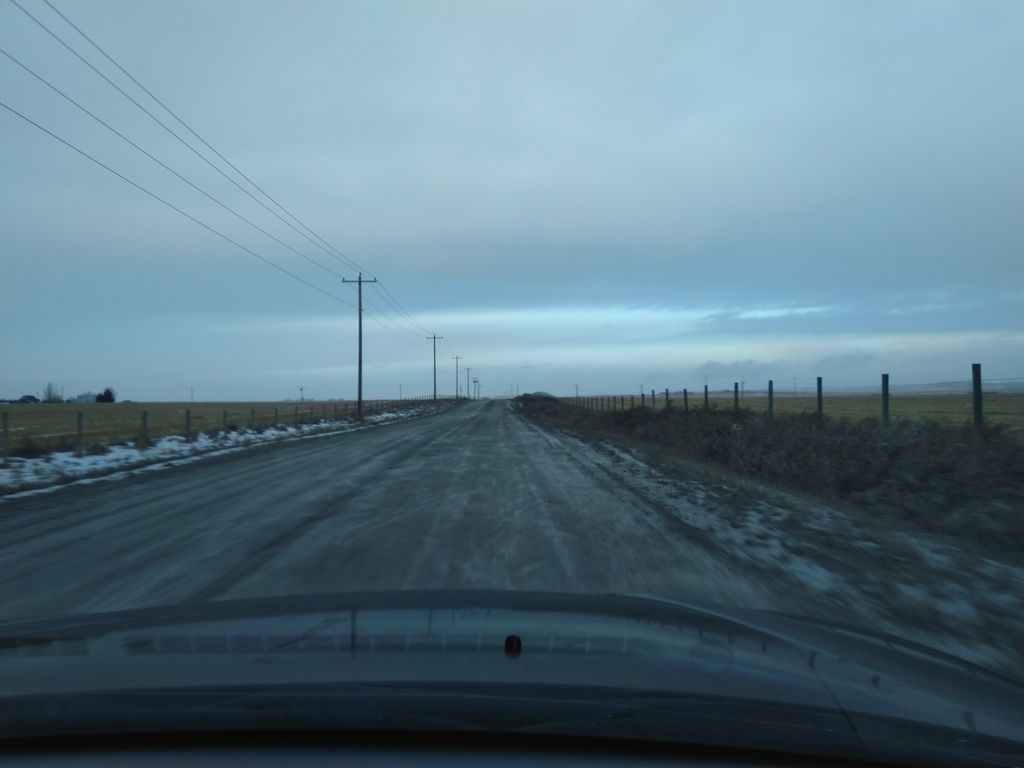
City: calgary